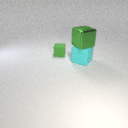
large green metal cube above large cyan rubber cube